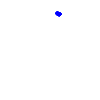
Particle: proton